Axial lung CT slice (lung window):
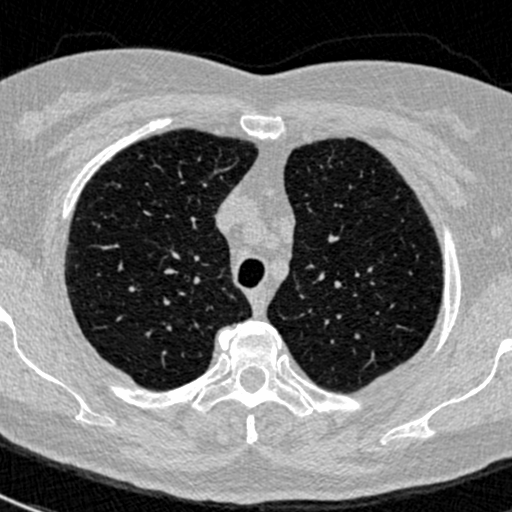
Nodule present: no